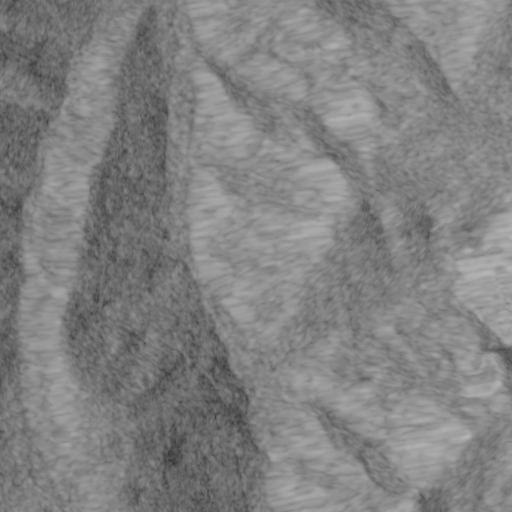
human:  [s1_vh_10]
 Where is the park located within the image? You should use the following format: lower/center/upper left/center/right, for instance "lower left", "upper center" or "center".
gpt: The park is located in the upper of the image.
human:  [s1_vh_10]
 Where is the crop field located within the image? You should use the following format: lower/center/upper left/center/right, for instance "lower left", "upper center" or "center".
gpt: There is no crop field in the image.

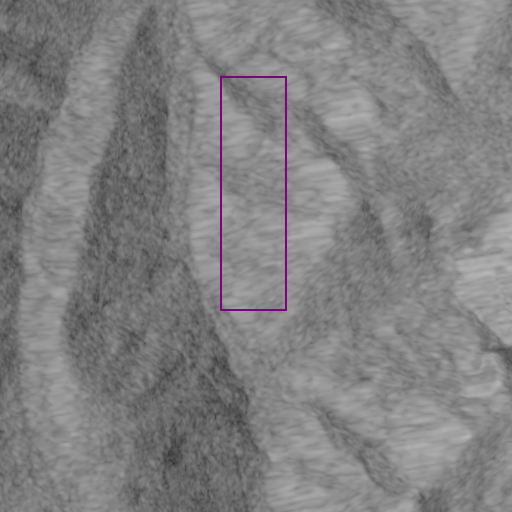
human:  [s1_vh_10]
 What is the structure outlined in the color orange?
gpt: There is no orange outline.
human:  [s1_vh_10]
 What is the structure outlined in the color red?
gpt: There is no structure outlined in red.